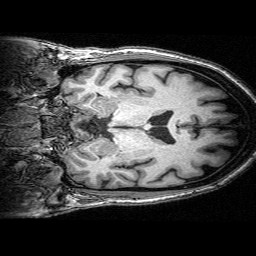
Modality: T1w
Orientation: coronal
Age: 60
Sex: male
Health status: ill
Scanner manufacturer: siemens
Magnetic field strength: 3 T
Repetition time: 0.0025 s
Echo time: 0.00336 s